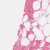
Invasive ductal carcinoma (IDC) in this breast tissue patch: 0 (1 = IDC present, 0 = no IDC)